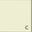
Piece: xx